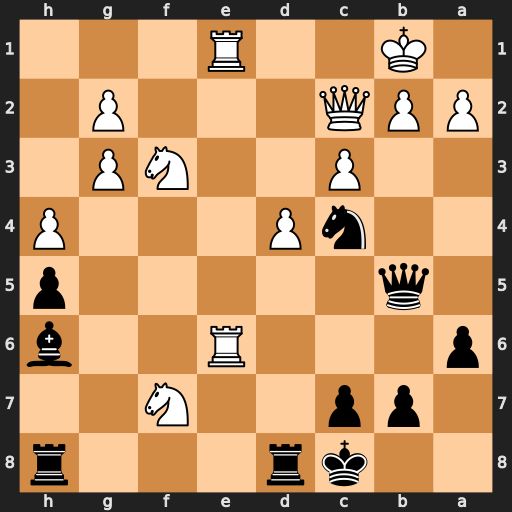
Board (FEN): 2kr3r/1pp2N2/p3R2b/1q5p/2nP3P/2P2NP1/PPQ3P1/1K2R3
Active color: b
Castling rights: -
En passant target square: -
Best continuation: Na3+ Ka1 Nxc2+